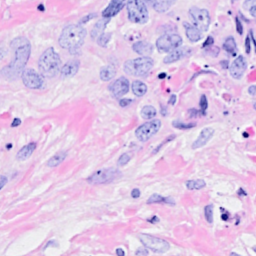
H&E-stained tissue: Breast